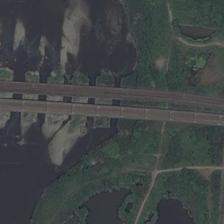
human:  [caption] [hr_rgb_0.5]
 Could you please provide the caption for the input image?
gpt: two parallel bridges is on a river .

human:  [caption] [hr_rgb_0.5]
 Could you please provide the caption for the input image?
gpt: two bridges are on a river with many buildings on two sides of it .

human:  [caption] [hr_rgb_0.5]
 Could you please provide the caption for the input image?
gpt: two parallel bridge across a green land and river .

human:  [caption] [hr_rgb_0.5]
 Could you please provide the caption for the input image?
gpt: the bridge, which is located on the river, is the main road on both sides of the river .

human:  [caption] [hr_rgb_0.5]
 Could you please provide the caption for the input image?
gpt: two parallel bridges connected two city subdivisions .